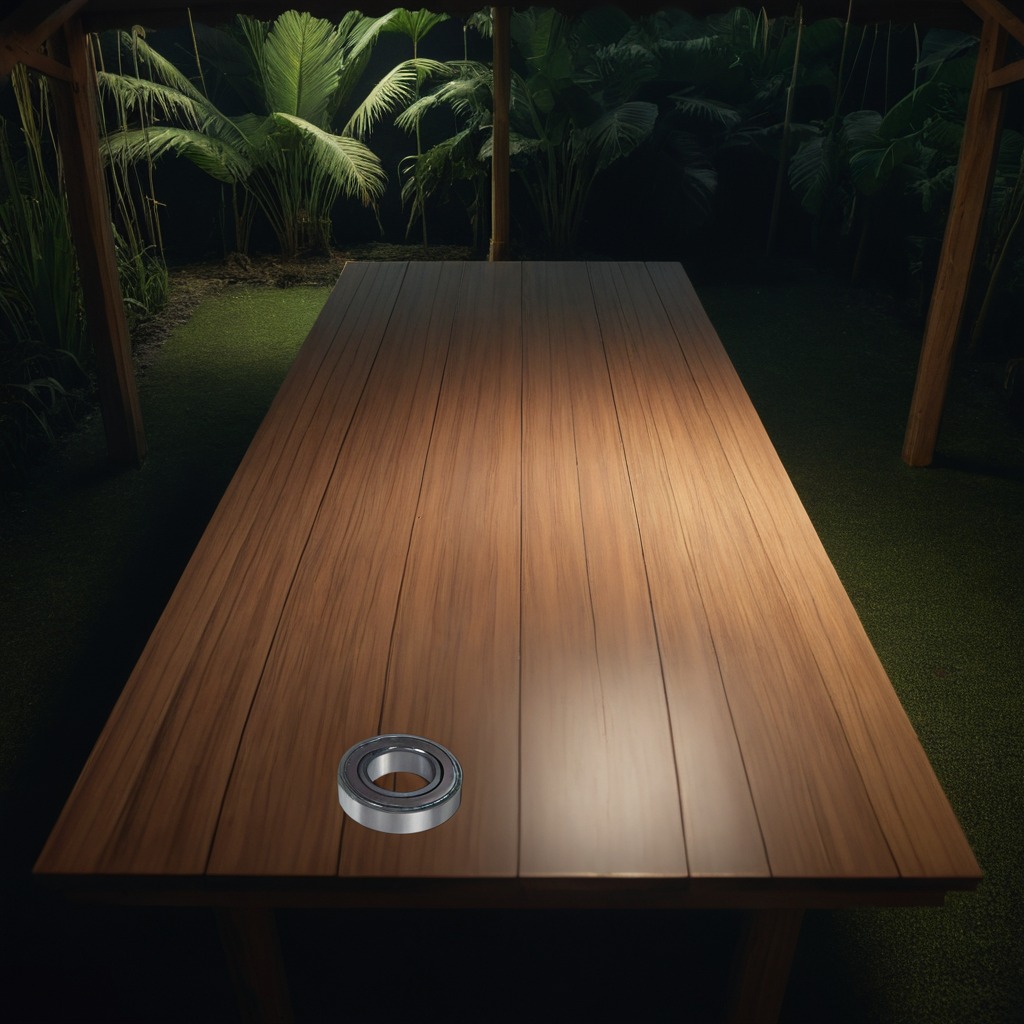
A metal ball bearing lies on the wooden table inside a jungle field workshop tent at night.